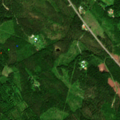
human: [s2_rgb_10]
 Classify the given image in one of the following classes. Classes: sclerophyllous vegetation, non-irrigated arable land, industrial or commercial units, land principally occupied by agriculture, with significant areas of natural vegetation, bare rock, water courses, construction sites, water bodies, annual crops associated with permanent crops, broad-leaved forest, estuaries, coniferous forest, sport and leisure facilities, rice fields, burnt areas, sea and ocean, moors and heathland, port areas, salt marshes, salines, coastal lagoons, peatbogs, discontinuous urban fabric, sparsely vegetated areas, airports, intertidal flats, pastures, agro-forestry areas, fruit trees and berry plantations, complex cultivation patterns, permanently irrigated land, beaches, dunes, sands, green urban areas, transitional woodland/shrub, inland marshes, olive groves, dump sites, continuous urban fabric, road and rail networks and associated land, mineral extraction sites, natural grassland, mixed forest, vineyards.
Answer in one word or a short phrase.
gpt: broad-leaved forest, coniferous forest, mixed forest, transitional woodland/shrub